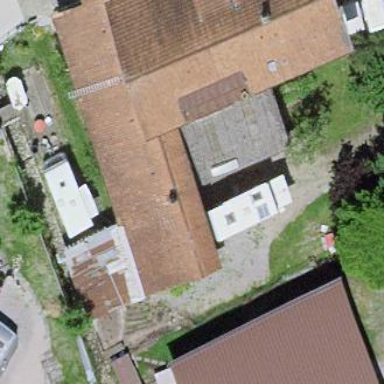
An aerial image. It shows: Barn.